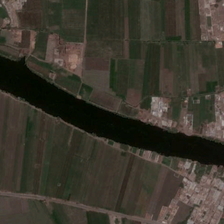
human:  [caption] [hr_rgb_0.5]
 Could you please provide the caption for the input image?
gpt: many pieces of farmlands and several urban areas are in two sides of a river .

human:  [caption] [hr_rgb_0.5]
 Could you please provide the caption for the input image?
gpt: many pieces of farmlands and several urban areas are in two sides of a river .

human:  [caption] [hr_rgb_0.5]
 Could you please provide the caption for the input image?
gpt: the river is deep blue, the object pattern is yellow and purple .

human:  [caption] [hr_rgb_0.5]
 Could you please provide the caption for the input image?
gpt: some of the floating objects float on the river .

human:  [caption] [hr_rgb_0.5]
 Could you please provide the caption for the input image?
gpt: some of the floating objects float on the river .